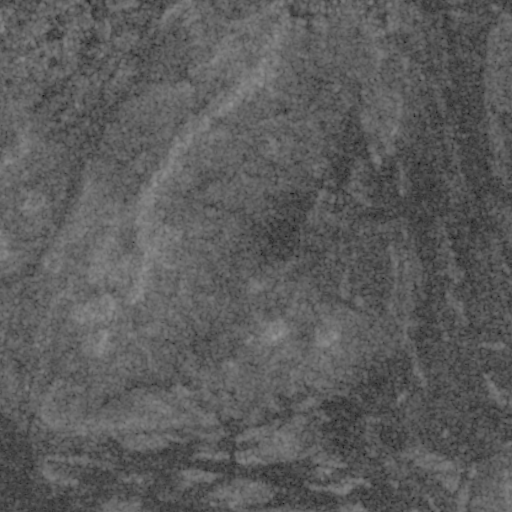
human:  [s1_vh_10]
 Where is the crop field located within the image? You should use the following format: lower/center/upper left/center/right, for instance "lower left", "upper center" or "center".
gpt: The crop field is located in the upper right of the image.
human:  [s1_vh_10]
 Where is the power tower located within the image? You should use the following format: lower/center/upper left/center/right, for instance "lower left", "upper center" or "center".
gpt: The power tower is located in the upper right of the image.
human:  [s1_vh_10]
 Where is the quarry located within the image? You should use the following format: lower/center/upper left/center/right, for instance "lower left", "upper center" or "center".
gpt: The quarry is located in the left of the image.
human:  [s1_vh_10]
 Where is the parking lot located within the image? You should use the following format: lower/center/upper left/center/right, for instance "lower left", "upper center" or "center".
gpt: There is no parking lot in the image.

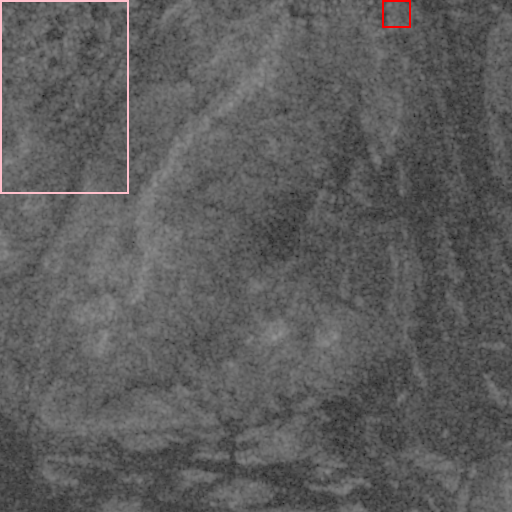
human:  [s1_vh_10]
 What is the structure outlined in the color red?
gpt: The structure outlined in red is a crop field.
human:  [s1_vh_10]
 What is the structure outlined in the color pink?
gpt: The structure outlined in pink is a quarry.
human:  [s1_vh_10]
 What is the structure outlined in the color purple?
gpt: There is no purple outline.